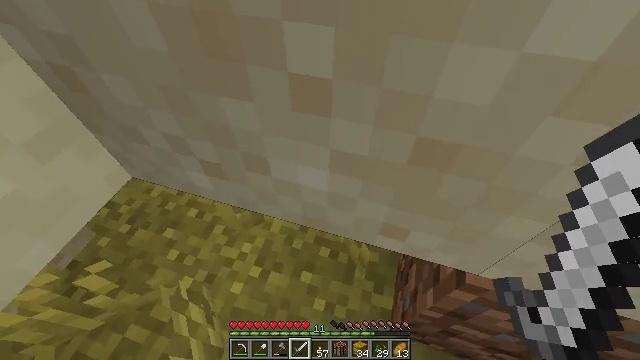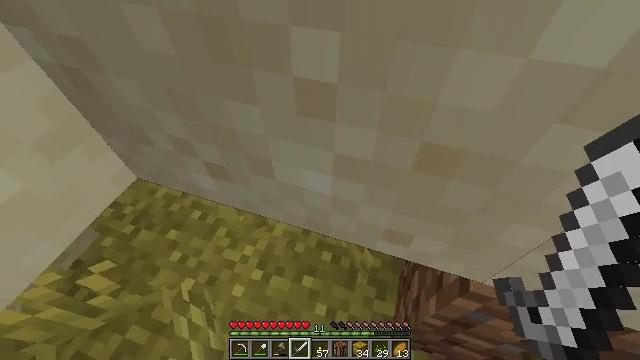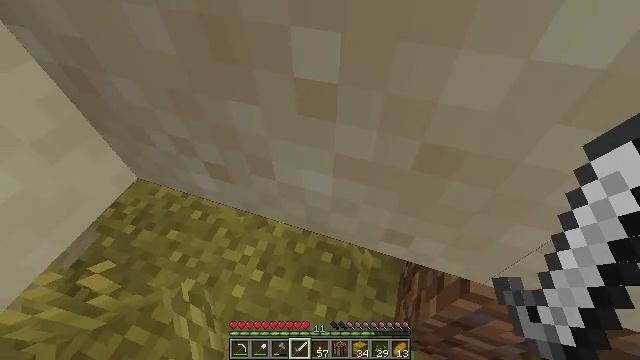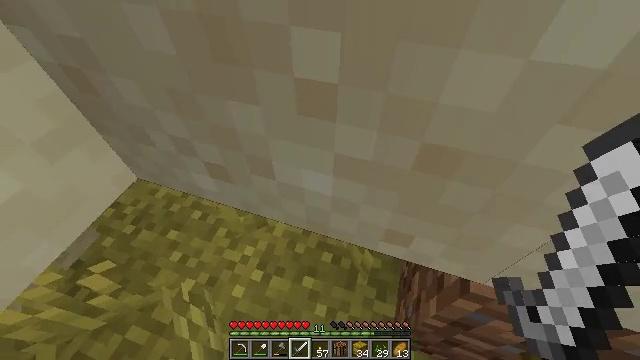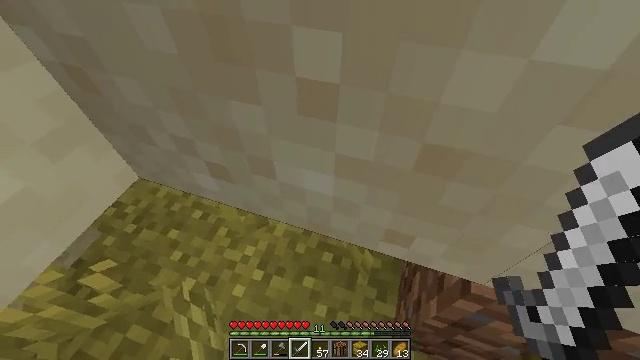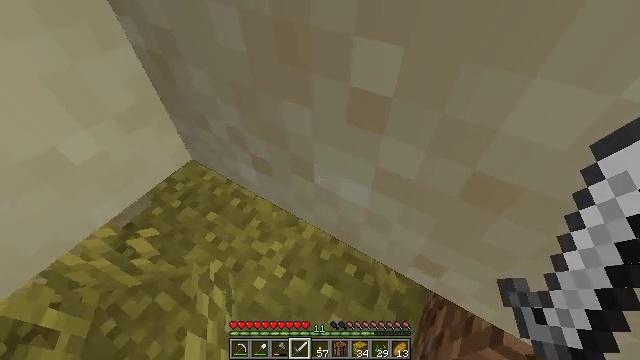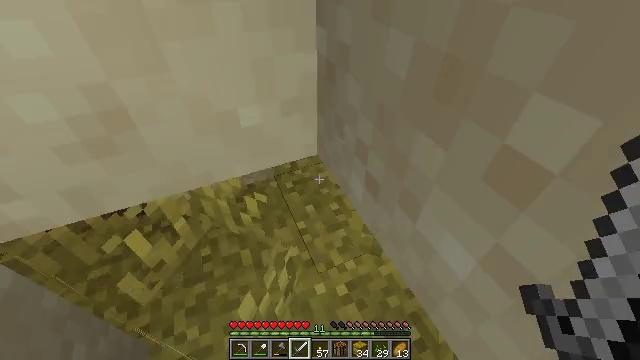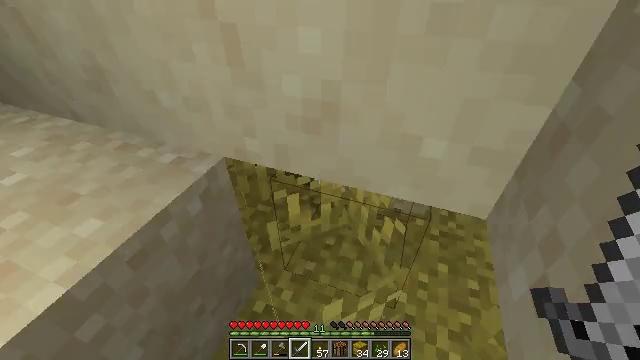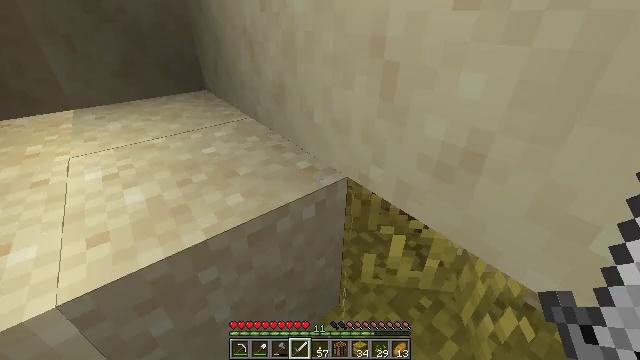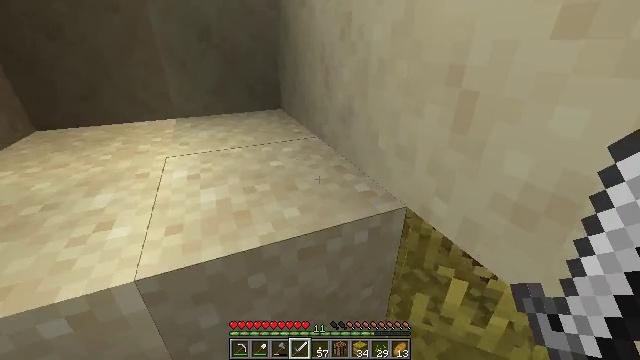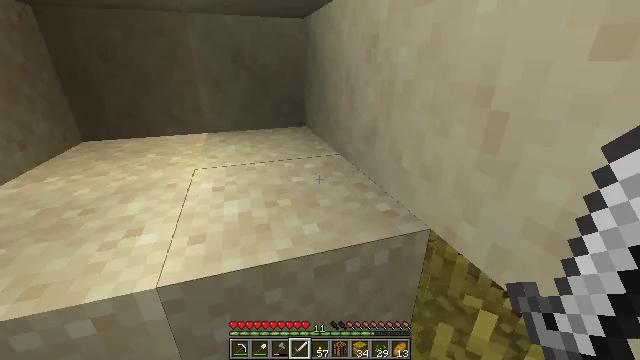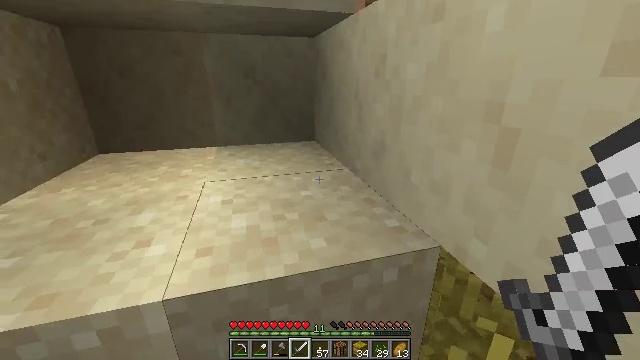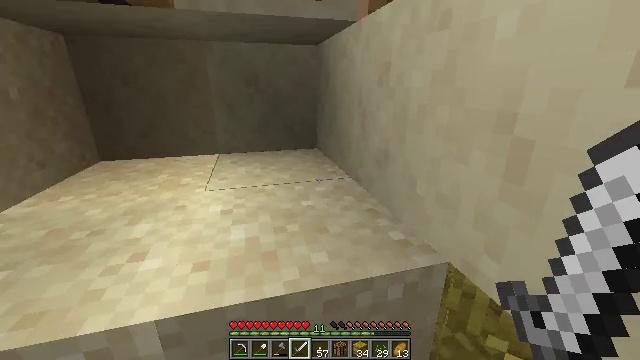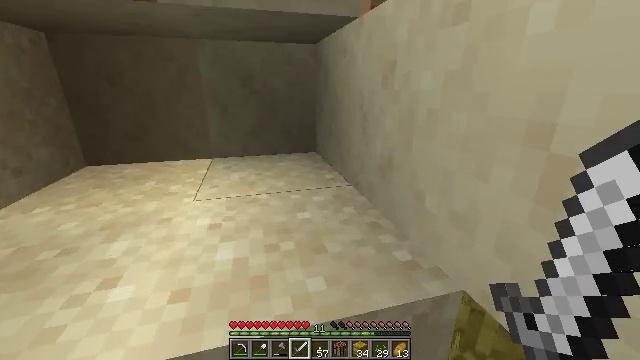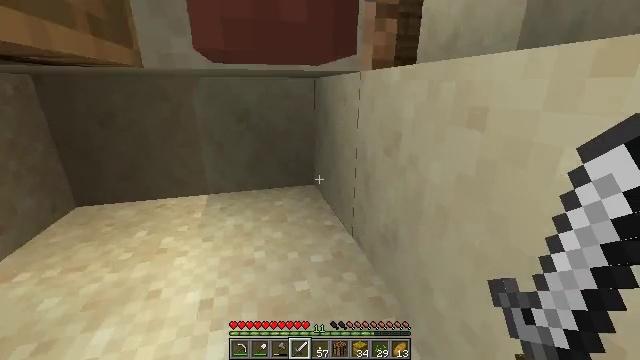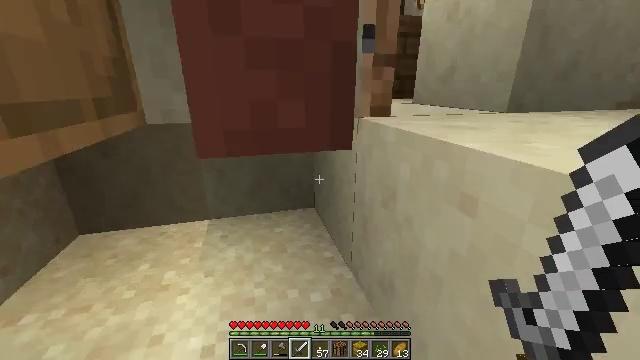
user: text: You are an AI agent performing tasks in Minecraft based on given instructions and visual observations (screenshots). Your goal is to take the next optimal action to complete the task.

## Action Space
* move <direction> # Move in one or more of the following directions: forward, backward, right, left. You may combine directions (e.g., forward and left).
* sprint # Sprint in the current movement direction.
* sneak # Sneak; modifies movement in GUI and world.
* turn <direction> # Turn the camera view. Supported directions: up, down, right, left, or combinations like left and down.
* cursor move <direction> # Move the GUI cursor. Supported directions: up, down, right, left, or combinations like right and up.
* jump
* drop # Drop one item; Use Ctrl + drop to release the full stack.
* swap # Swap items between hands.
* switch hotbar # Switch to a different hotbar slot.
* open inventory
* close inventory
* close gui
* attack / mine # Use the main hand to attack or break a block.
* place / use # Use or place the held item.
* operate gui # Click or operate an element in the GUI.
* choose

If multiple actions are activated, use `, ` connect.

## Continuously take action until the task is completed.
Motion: motion action
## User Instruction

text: Attack the lime bed to recycle it.
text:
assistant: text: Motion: turn left
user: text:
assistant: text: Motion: no_op
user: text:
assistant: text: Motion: no_op
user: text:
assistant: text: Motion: no_op
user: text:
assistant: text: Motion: turn left and up
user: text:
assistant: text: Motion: turn left and up
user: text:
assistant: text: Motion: turn left and up
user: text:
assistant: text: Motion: turn left and up
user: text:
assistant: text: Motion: turn left and up
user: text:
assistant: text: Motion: turn left and up
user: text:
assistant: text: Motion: turn left and up
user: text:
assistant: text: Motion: move forward, turn up
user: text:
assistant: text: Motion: move forward
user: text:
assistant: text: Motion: move forward, jump
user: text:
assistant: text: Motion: move forward, jump
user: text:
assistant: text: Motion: move forward, jump
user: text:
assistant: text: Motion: move forward, jump
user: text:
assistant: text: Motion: move forward, turn right and up, jump
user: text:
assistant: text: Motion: move forward, turn right and up
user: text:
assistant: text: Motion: move forward
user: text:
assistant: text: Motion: move forward
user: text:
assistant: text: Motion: move forward, turn right
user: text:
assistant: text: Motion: move forward and move right, turn right
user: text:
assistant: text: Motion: move forward and move right, turn right
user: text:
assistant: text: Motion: move forward and move right, jump
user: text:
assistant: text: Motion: move forward and move right, jump
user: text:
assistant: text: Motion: move forward and move right, jump
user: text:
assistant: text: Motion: move forward and move right, turn left, jump
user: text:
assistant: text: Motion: move forward and move right, turn left, jump
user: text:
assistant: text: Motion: move forward and move right, turn left